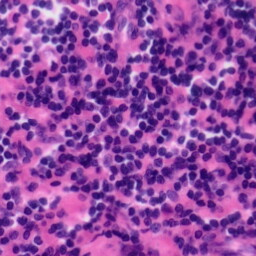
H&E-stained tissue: Tonsil